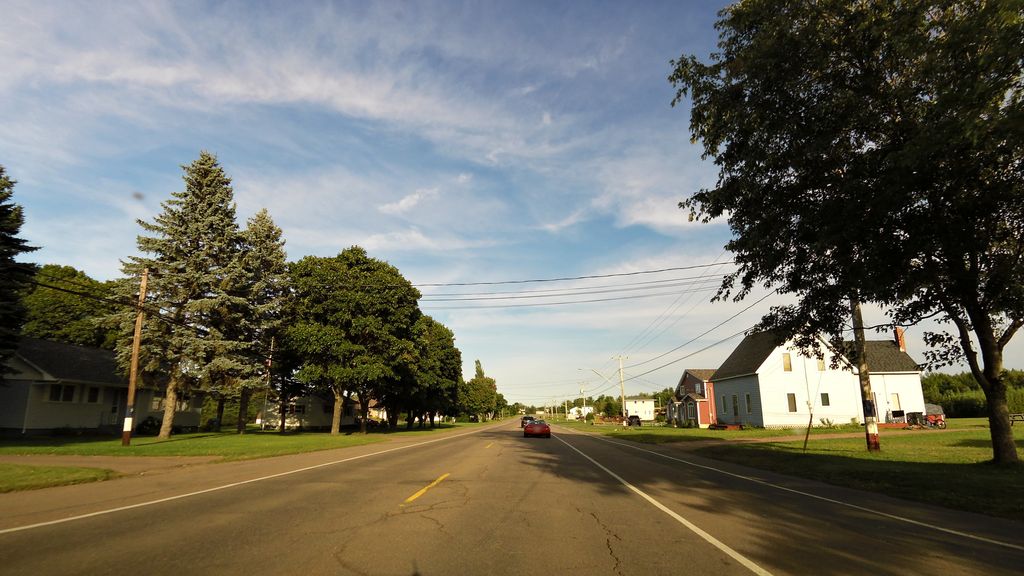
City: charlottetown